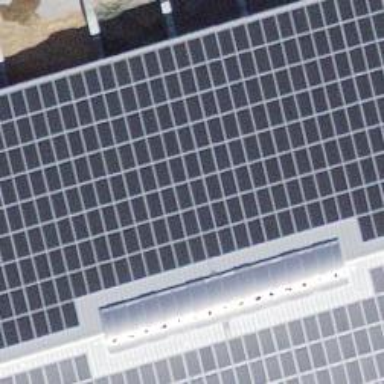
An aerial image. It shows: Solar power generator utilizing photovoltaic technology with solar photovoltaic panels.